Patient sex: M
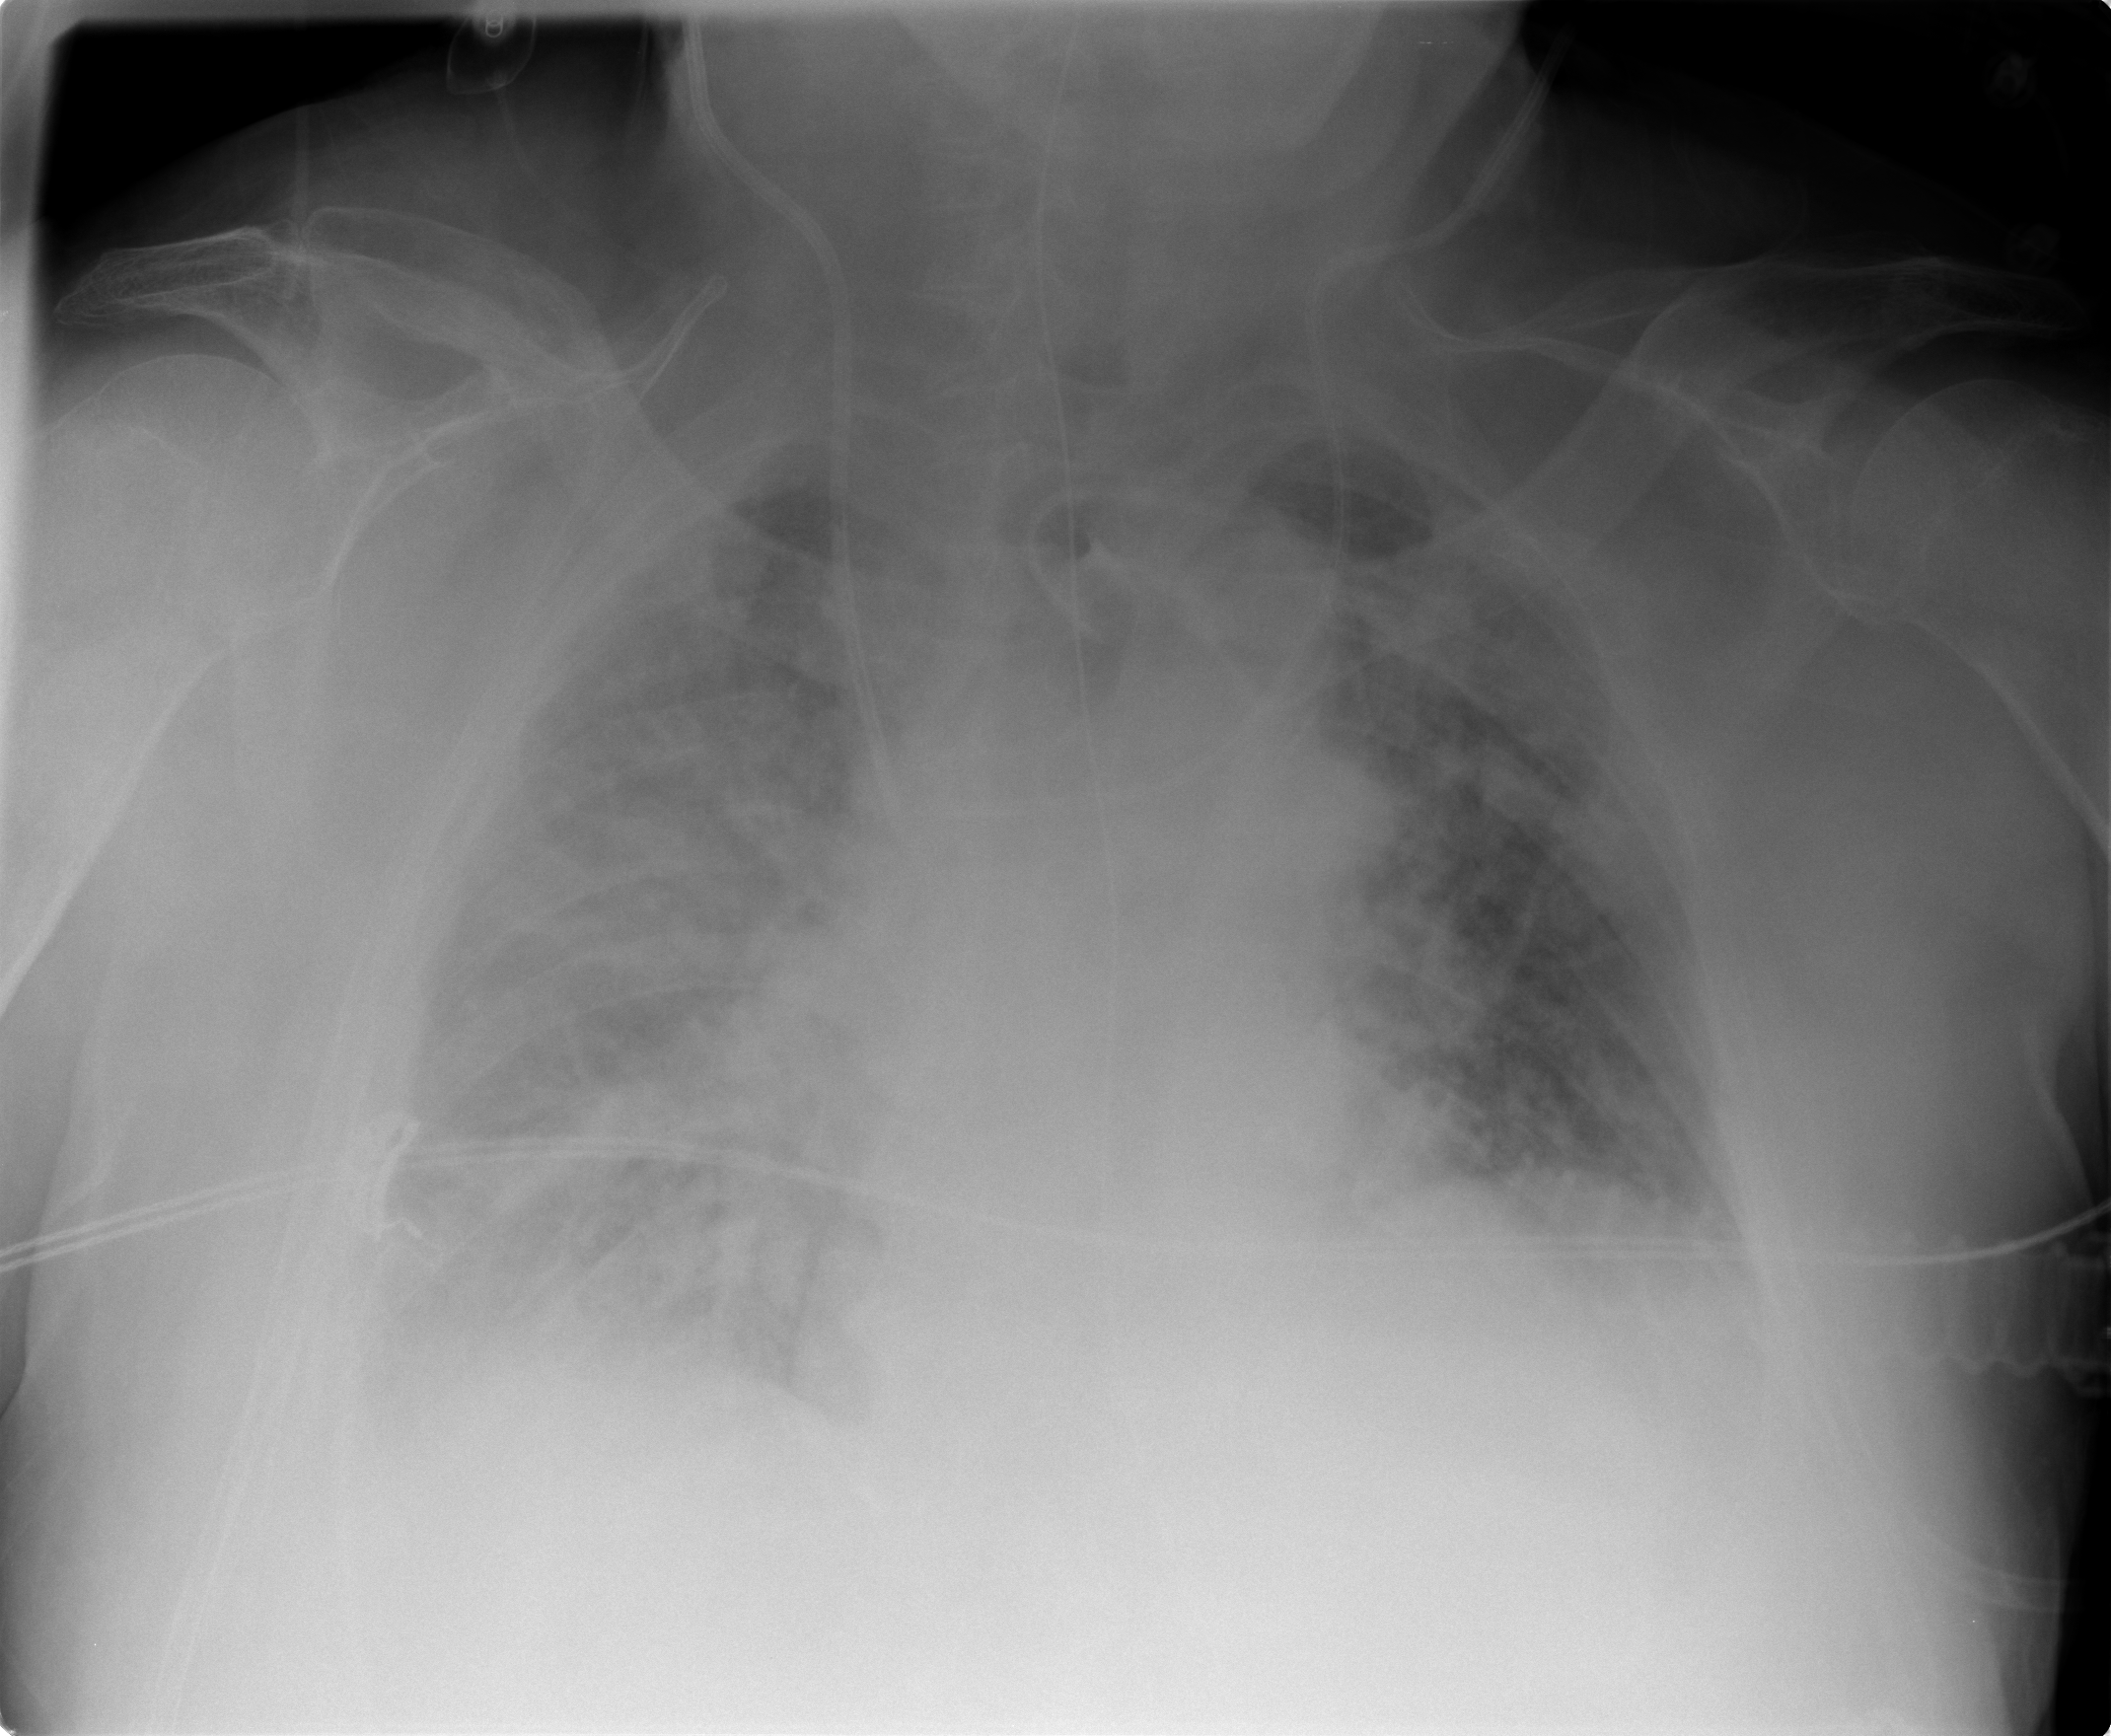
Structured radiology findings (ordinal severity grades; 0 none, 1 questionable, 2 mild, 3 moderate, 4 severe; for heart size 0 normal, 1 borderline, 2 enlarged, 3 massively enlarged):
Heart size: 1
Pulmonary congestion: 3
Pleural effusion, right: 2
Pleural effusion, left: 2
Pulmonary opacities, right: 4
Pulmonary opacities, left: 2
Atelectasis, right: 3
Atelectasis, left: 2